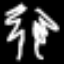
Label: palm tree